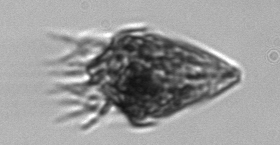
Label: Strombidium_wulffi